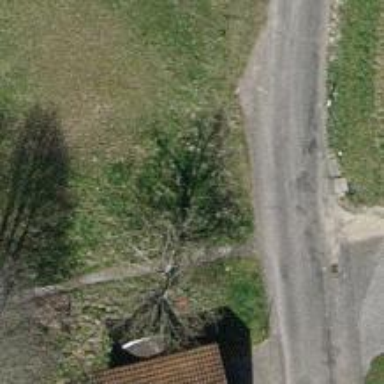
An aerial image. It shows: Road with steps.